Question: I bought the book Programming Android, and it's a little confusing and disappointing on how they have different code in their Github (<URL> and their book. I'm stuck in an example that teaches how to draw a circle in a random point, with the color that is assigned to the button, like, when I click the RED button, it should draw a red circle in a view.
I did some extra code and somehow I managed to get it working. Here is my onDraw method:
'''
@Override
protected void onDraw(Canvas canvas)
{
paint.setStyle(Style.STROKE);
paint.setColor(hasFocus() ? Color.BLUE : Color.GRAY);
canvas.drawRect(0, 0, getWidth() - 1, getHeight() - 1, paint);
if (this.points == null) return;
paint.setStyle(Style.FILL);
for (Point p : points.getAllPoints())
{
paint.setColor(p.getColor());
canvas.drawCircle(p.getX(), p.getY(),
p.getDiameter(), paint);
}
}
'''
Sometimes it works, sometimes not, BUT when it works, it draws a thin, large oval shape.
'p.getDiameter()' is ALWAYS . Even if I put it to a fixed 6, the effect is the same.
Also, there is some strange thing happening: If I replace 'p.getY()' and 'p.getX()' by '50', it will never draw anything on the screen. 50 should not be out of the screen bounds.
In the image below you can see what it's being rendered and some code I use to create the views.

Here is some extra relevant code.
Setting the pointView size (the place where I draw points):
'''
@Override
public void onWindowFocusChanged(boolean hasFocus)
{
super.onWindowFocusChanged(hasFocus);
pointView.setLayoutParams(new android.widget.LinearLayout.LayoutParams(root.getWidth(), root.getHeight()/2));
}
'''
Add an OnCLickListener to the button, so when I click it, it should draw a circle.
'''
button1.setOnClickListener(new OnClickListener() //I'll not put the Red button here, for the sake of brevity.
{
@Override
public void onClick(View arg0)
{
makeDot(pointModel, pointView, Color.GREEN);
}
});
'''
And the makeDot method:
'''
private final Random rnd = new Random();
void makeDot(Points points, PointView pointView, int color)
{
points.addPoint(
rnd.nextFloat()*pointView.getWidth(),
rnd.nextFloat()*pointView.getHeight(),
color, POINT_DIAMETER /*always 6*/);
}
'''
(I think POINT_DIAMETER should be POINT_RADIUS but it's OK for now.)
So, how can I get it to draw a round circle in a random position in the screen?
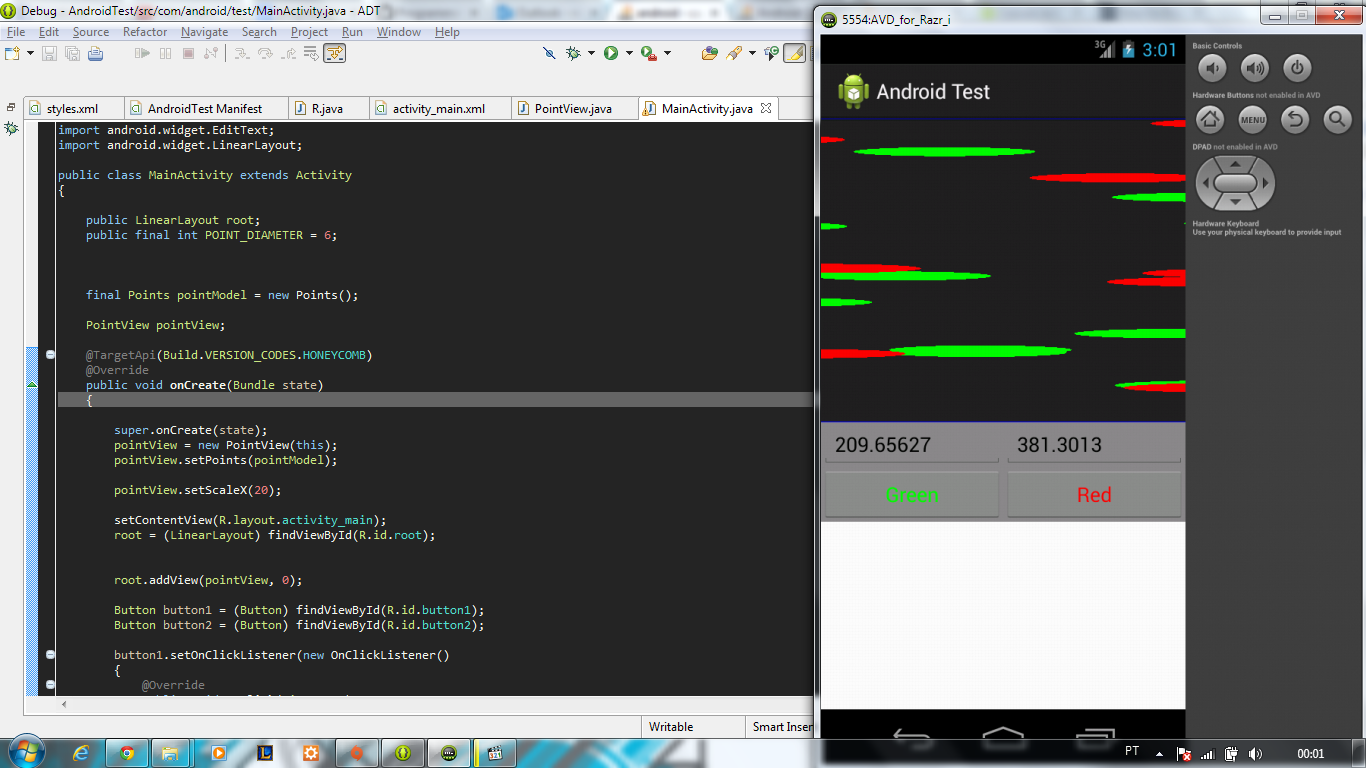
Answer: Here are a few ideas:
In addPoint, try generating the coordinates like this:
'''
points.addPoint(
rnd.nextInt() % pointView.getWidth(),
rnd.nextInt() % pointView.getHeight(),
color, POINT_DIAMETER /*always 6*/);
'''
In your onClick method, try adding a call to invalidate:
'''
button1.setOnClickListener(new OnClickListener() //I'll not put the Red button here, for the sake of brevity.
{
@Override
public void onClick(View arg0)
{
makeDot(pointModel, pointView, Color.GREEN);
pointView.invalidate();
}
});
'''
When you set the Style.FILL, set the color as well:
'''
paint.setStyle(Style.FILL);
paint.setColor(hasFocus() ? Color.BLUE : Color.GRAY);
'''
Also, remove this line of code:
'''
pointView.setScaleX(20);
'''
That's all I could think of for now.
Hope this helps :)